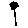
Label: flower